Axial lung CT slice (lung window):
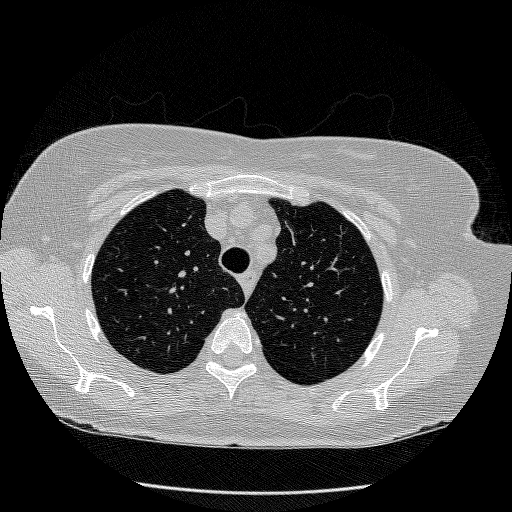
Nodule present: no